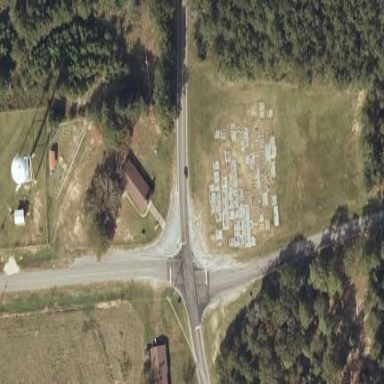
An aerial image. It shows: Cemetery.